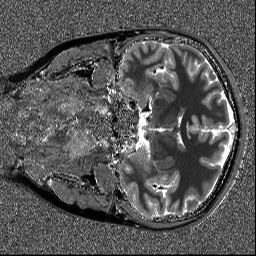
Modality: T1map
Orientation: coronal
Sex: female